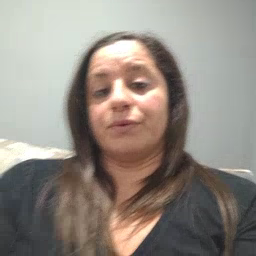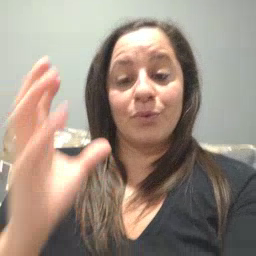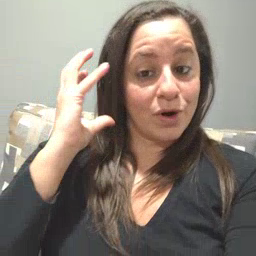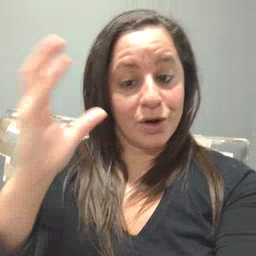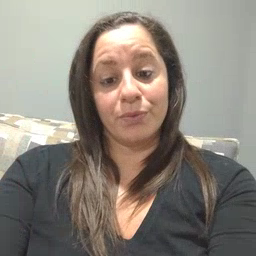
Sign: radio